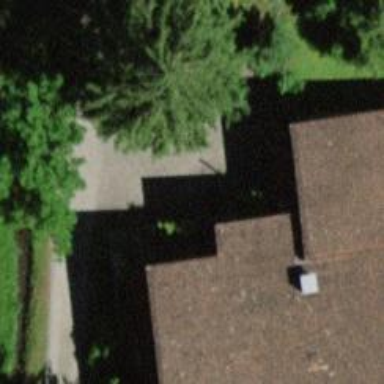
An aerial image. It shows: Driveway leading to service road.